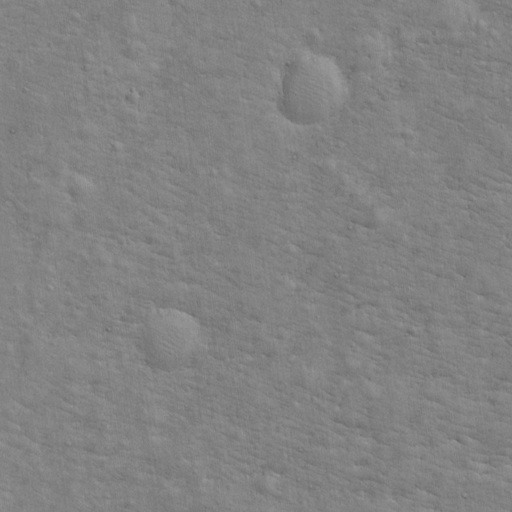
Classes present: Background